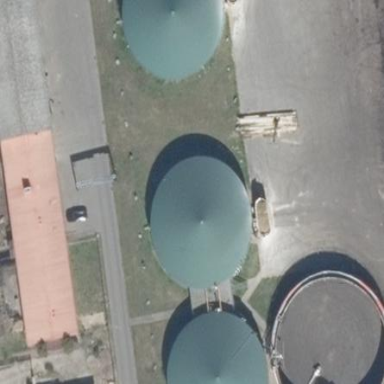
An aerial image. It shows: Digester building.